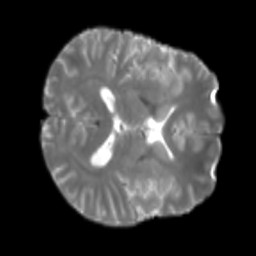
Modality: T2w
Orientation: axial
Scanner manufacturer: siemens
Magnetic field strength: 3 T
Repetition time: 4 s
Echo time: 0.0594 s